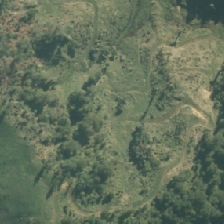
Land cover: broadleaved_indigenous_hardwood